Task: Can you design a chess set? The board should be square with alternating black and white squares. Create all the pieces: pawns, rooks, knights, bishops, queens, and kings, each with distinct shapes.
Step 2770:
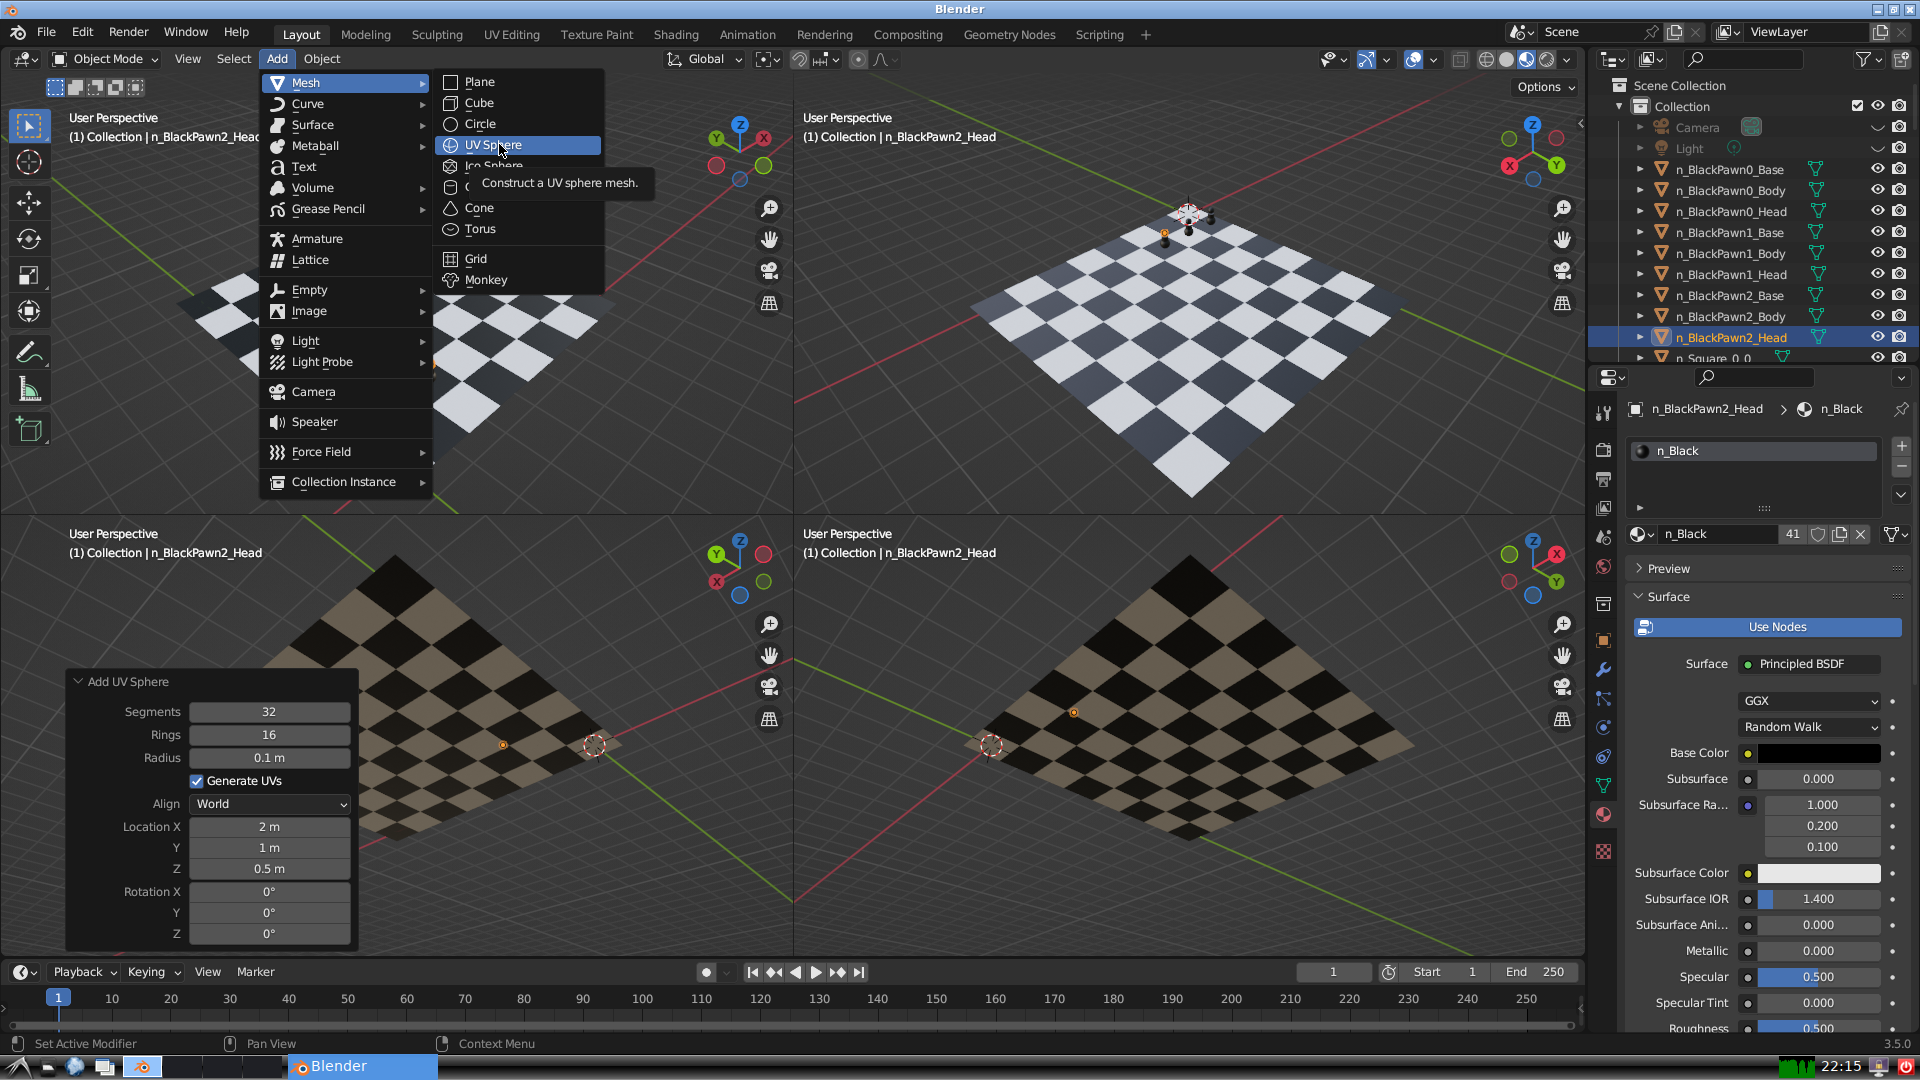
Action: click: no